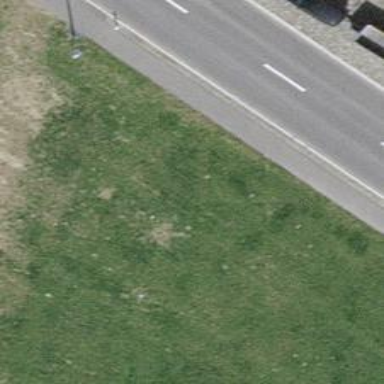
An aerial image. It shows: Asphalt sidewalk along the footway.